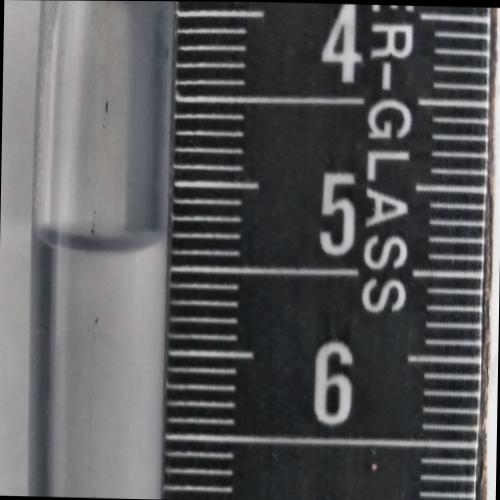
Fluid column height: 4.4 cm